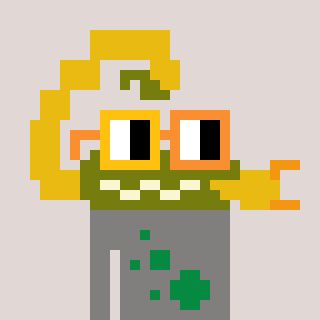
a pixel art character with square yellow and orange glasses, a scorpion-shaped head and a bluegrey-colored body on a warm background